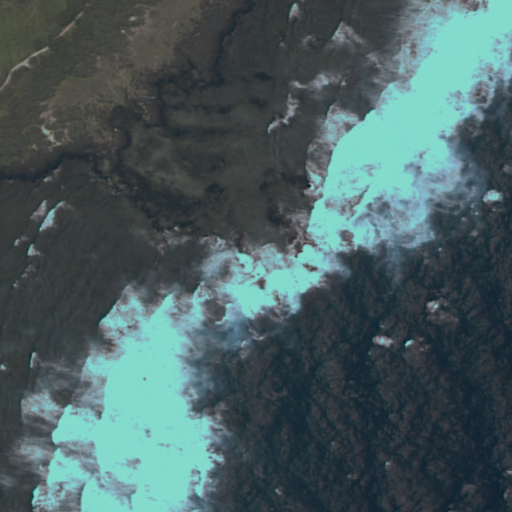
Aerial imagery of cape in Hawaii named Kamilo Point containing only unknown